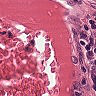
Metastatic tissue present: no